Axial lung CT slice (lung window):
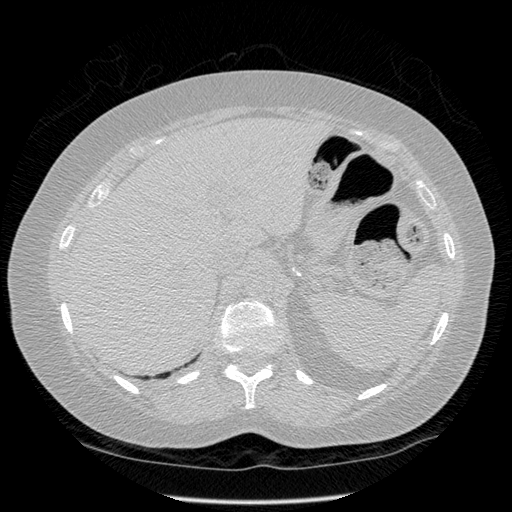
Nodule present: no